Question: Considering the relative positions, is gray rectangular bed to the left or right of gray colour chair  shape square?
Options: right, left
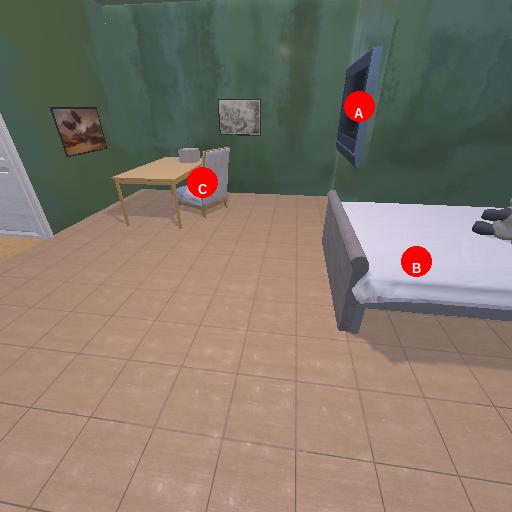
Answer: right